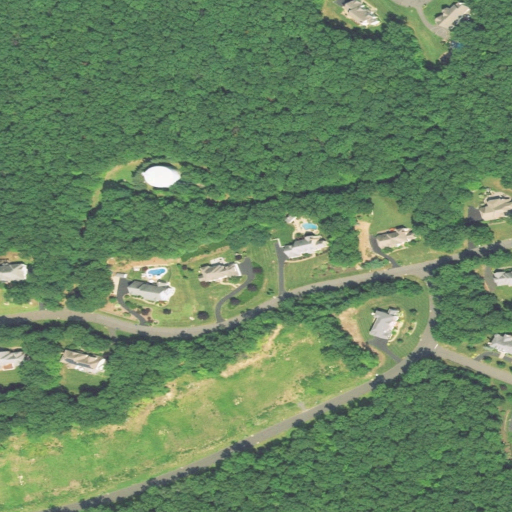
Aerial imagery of mountain in Connecticut named Huckleberry Hill containing deciduous forest, low intensity development, open development, medium intensity development, shrub, high intensity development, and mixed forest